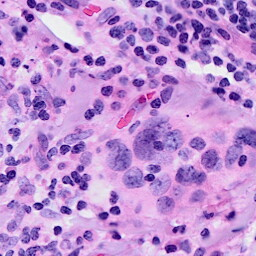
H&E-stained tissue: Breast